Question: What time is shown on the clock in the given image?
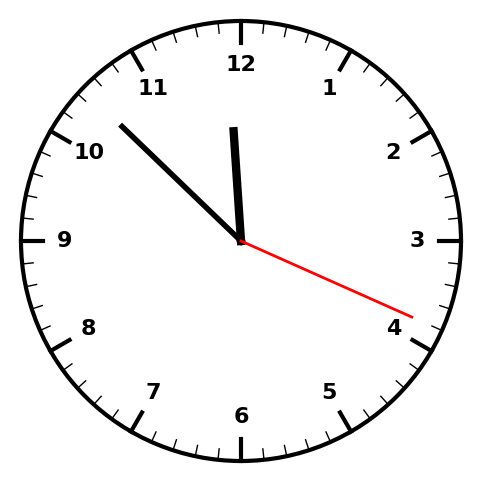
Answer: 11:52:19